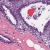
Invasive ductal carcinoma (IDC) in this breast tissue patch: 1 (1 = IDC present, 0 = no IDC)